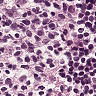
Metastatic tissue present: no